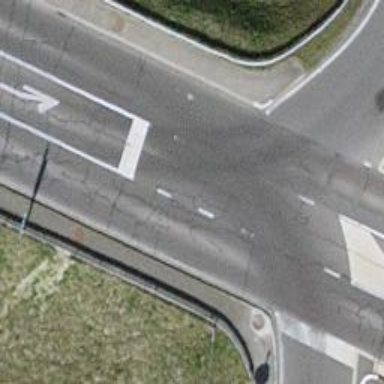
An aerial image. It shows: Secondary asphalt road serving buses.